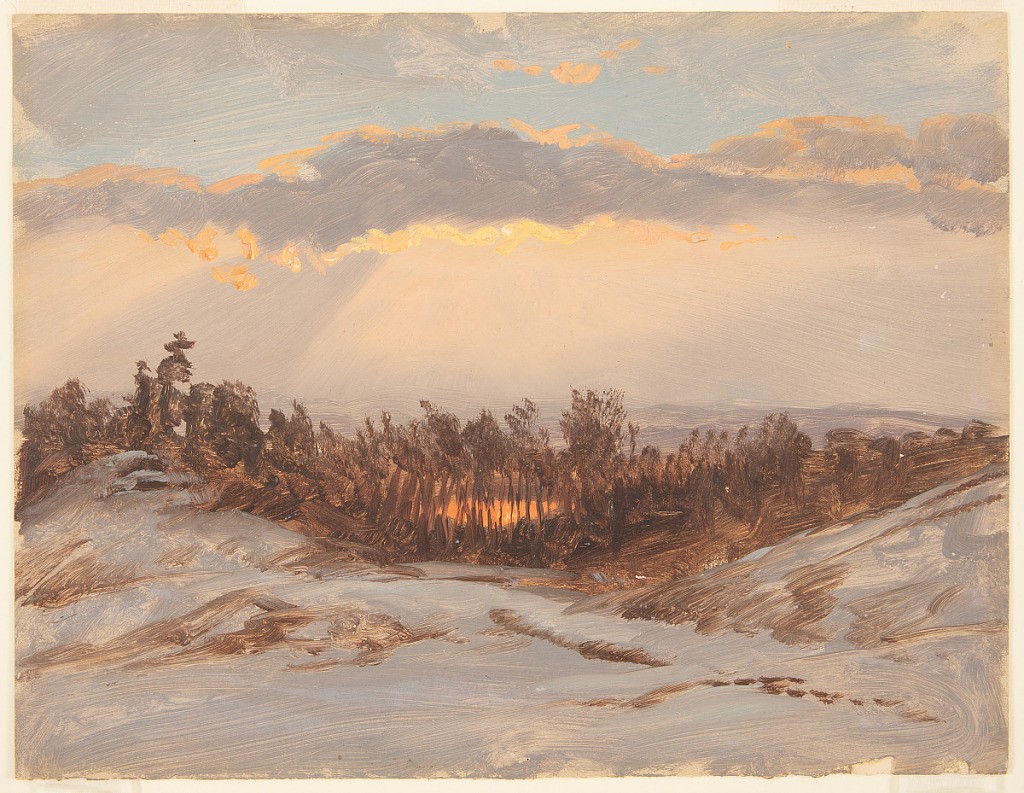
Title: Winter at the Farm, Hudson, New York
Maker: Frederic Edwin Church, American, 1826–1900
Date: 1870–80
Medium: Brush and oil on paperboard
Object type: Drawing
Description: Landscape sketch of a winter scene at Church's farm in Hudson, New York. Slopes in the foreground are mostly covered in snow, with patches of dirt and grass visible. In middle distance, a copse of dark trees, rendered in brown, veils the orange light reflected off the Hudson River beyond the grove at center. Mountainous terrain extends toward the hazy, indefinite horizon. Above, the setting sun illumates the edges of an otherwise gray cloud in bright hues of yellow and orange. The hazy atmosphere below glows due to the sun's light, which is partially blocked at left producing a column of shadow. Muted blue of the twilight sky visible along upper margin.